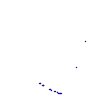
Particle: kaon